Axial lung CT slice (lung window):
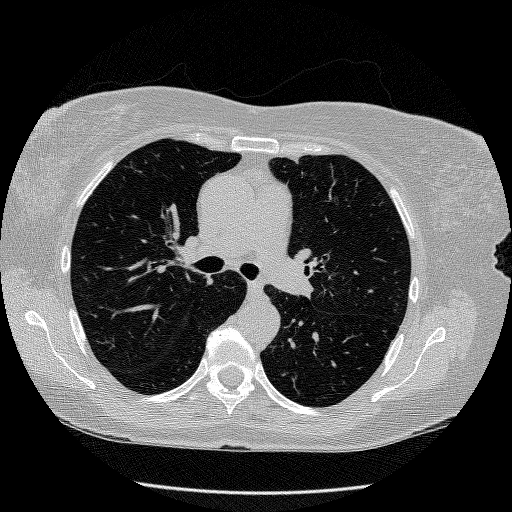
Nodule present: no